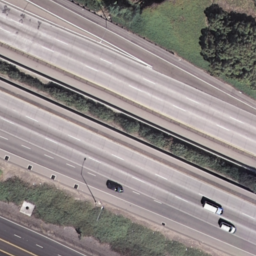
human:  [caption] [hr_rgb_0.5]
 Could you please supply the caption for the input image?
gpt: Two straight freeways with some plants beside them and some cars on the roads .

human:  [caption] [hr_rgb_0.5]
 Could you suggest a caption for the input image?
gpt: There are two straight freeways with some cars on them .

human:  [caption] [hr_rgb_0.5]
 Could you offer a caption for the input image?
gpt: There are two straight freeways with some plants beside them .

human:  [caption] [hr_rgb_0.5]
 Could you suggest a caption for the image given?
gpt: Two straight freeways with some plants beside them .

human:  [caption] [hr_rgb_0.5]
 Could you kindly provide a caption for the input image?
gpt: Two straight freeways with some cars on them .